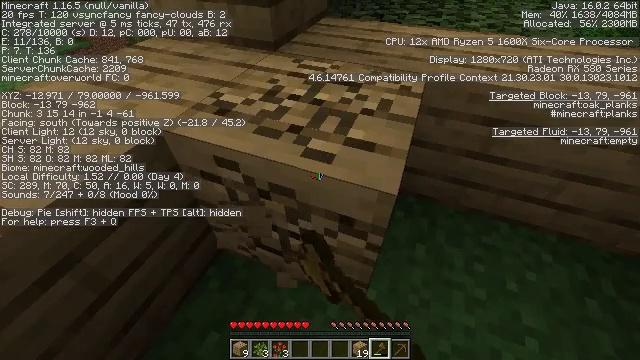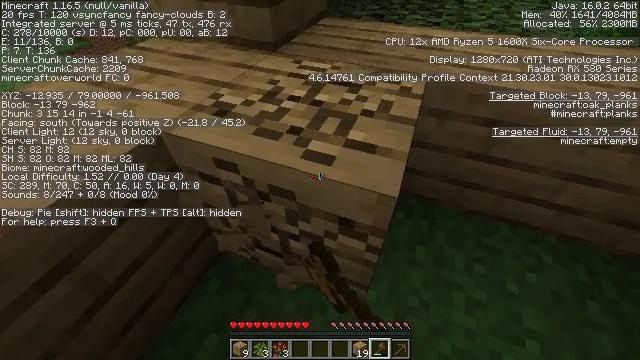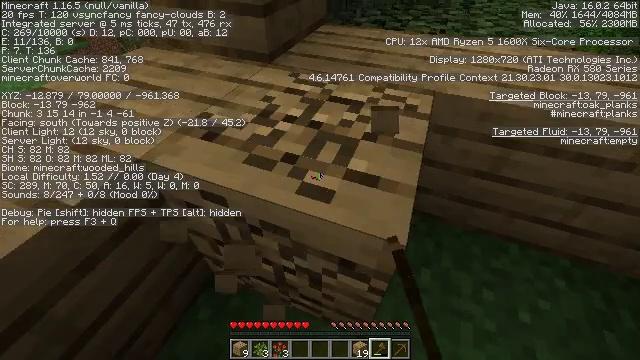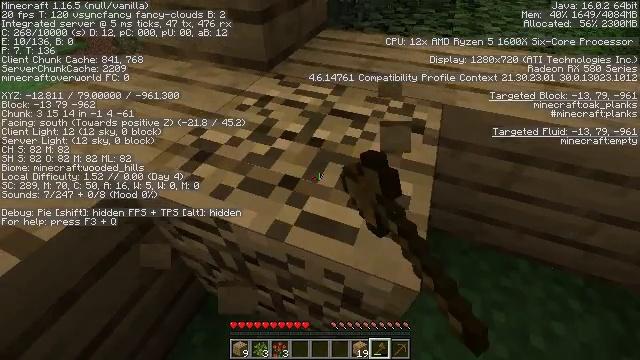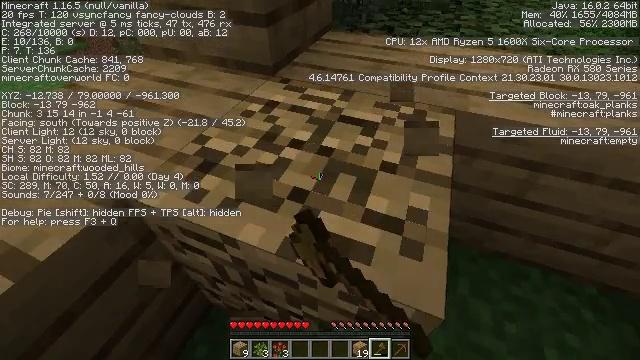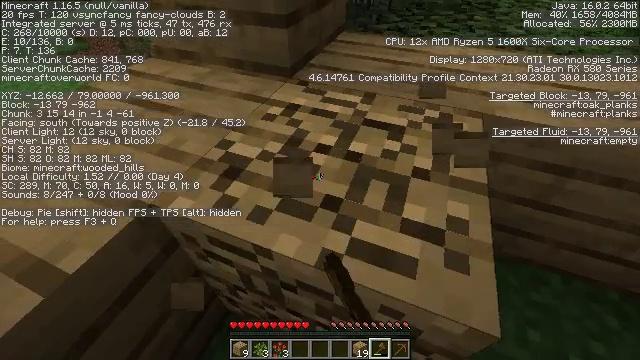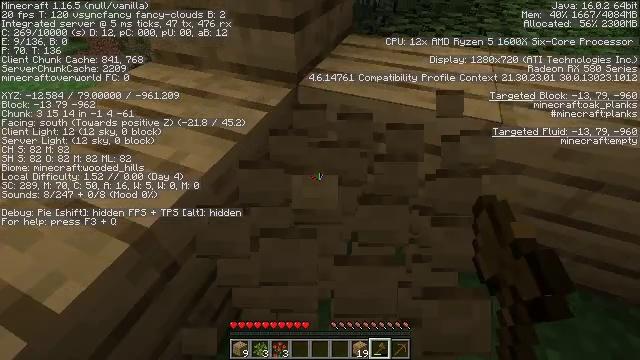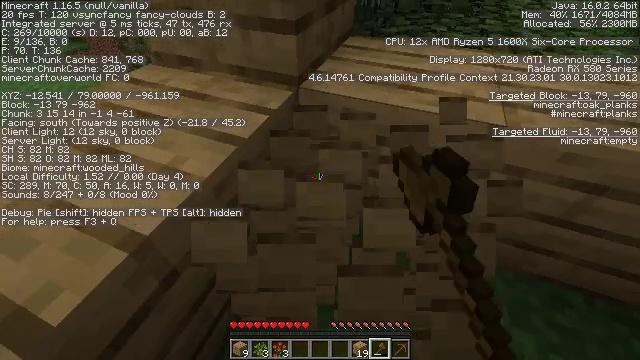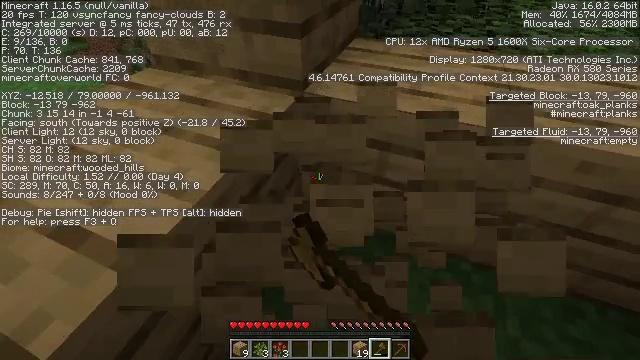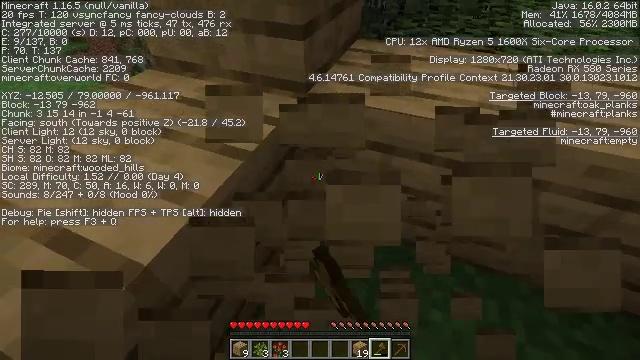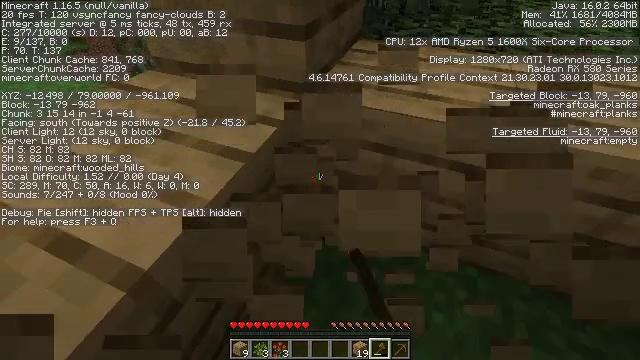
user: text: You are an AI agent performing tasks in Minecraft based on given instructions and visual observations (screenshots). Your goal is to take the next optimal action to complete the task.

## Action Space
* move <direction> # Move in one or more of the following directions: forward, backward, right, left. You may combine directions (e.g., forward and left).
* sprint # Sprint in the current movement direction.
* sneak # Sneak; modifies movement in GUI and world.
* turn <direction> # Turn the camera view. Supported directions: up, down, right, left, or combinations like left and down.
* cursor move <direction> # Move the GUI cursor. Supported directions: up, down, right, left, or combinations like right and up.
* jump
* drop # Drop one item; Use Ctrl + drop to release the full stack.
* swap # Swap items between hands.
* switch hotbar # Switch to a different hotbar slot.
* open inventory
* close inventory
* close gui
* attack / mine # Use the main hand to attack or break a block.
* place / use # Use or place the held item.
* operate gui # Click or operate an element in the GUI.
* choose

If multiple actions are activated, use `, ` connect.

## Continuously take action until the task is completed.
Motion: motion action
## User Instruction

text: Attack the oak planks to recycle it.
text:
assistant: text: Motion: move forward, attack / mine
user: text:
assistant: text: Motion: move forward, attack / mine
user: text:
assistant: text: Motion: move forward, attack / mine
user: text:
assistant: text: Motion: move forward, attack / mine
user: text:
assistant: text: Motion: move forward, attack / mine
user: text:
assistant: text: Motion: move forward, attack / mine
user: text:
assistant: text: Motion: attack / mine
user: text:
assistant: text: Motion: attack / mine
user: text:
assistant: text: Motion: attack / mine
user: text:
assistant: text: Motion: attack / mine
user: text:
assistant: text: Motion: attack / mine